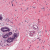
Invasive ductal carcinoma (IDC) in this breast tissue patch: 0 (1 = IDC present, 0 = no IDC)